Question: I am making an application using Google maps. I am using AutoCompleteTextView to get suggestions of places. The output is as follows :

As you can see from the image, the border of the suggestion box is overlapping the TextView. I am using custom item layout with a Textview inside a Linear Layout.
'''
<?xml version="1.0" encoding="utf-8"?>
<LinearLayout xmlns:android="http://schemas.android.com/apk/res/android"
android:layout_width="fill_parent"
android:layout_height="fill_parent"
android:background="#fff"
android:orientation="horizontal" >
<TextView
android:id="@+id/resultValue"
android:layout_width="wrap_content"
android:layout_height="wrap_content"
android:background="#fff"
android:paddingBottom="5dp"
android:paddingLeft="5dp"
android:paddingRight="5dp"
android:paddingTop="5dp"
android:textColor="#474040"
android:textSize="15sp" />
</LinearLayout>
'''
Is there a way to bring the suggestion window down and to remove or change the colour of the grayish border of the suggestion window ?
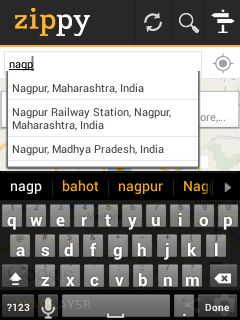
Answer: Try like this, // change according your border you want for the suggestion box
'''
<AutoCompleteTextView
android:id="@+id/autocomplete"
android:layout_width="fill_parent"
android:layout_height="wrap_content"
android:layout_margin="10dp"
android:background="@drawable/text_area"
android:inputType="text|textNoSuggestions|textMultiLine"
android:paddingLeft="10dp"
android:popupBackground="#EFEEEC"
android:textColor="#333333"
android:textColorHint="#9c9c9c"
android:textSize="18sp"
android:completionThreshold="1" />
'''
and auto_textview.xml
'''
<TextView xmlns:android="http://schemas.android.com/apk/res/android"
android:layout_width="fill_parent"
android:layout_height="wrap_content"
android:padding="12dp"
android:textColor="#333333"
android:layout_margin="15dp"
android:textSize="16sp" >
</TextView>
'''
text_area9.png

Final output will look like

Hope this help you.